Aerial crown-view tile of a tropical tree (Barro Colorado Island, Panama), acquired 20241216:
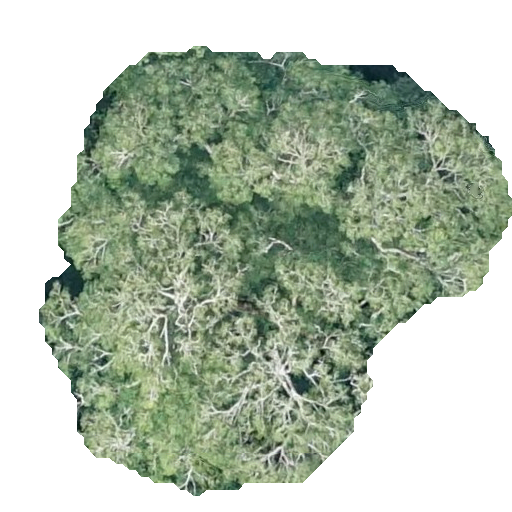
Species: Handroanthus guayacan
GBIF accepted scientific name: Handroanthus guayacan
Crown area: 214.79 m²